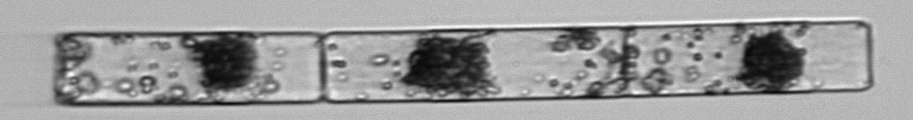
Label: Guinardia_flaccida